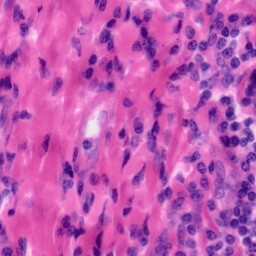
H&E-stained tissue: Tonsil